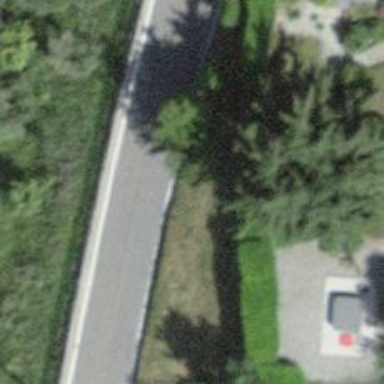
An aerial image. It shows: Bus stop along the road.